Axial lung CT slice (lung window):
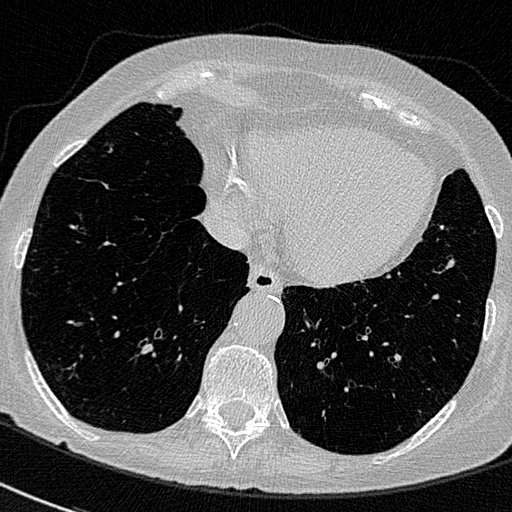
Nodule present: no